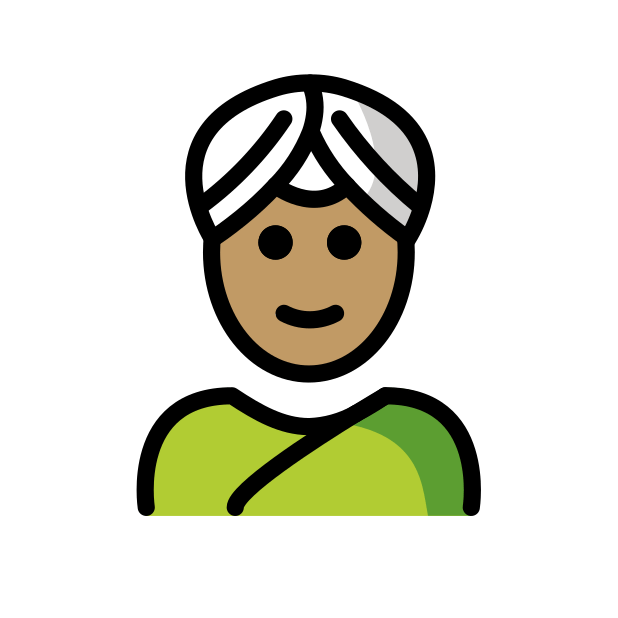
person wearing turban: medium skin tone